Aerial crown-view tile of a tropical tree (Barro Colorado Island, Panama), acquired 20250715:
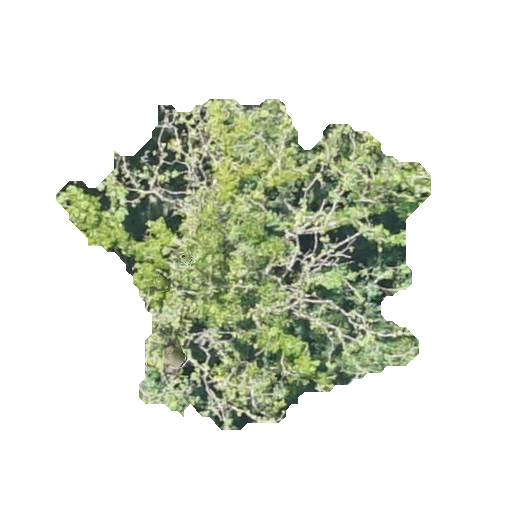
Species: Lonchocarpus heptaphyllus
GBIF accepted scientific name: Lonchocarpus heptaphyllus
Crown area: 117.635 m²